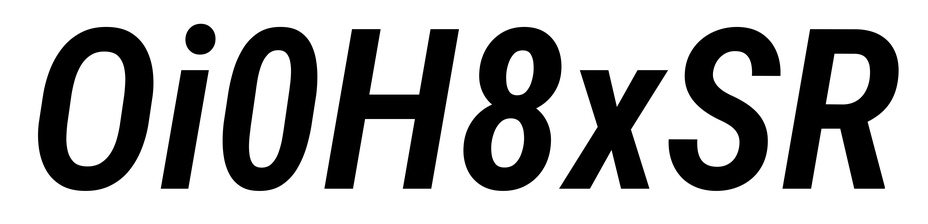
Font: Roboto-Italic_Condensed_SemiBold_Italic